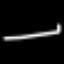
Label: line